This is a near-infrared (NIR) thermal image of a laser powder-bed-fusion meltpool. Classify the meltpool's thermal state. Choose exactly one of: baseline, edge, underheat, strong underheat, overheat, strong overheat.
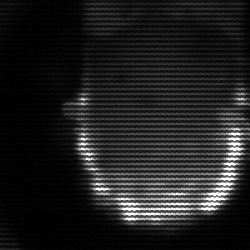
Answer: baseline